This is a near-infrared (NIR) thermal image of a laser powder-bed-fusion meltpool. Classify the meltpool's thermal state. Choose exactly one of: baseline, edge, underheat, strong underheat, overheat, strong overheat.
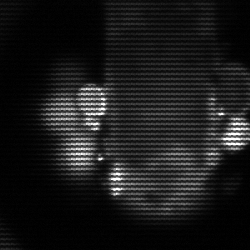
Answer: strong underheat